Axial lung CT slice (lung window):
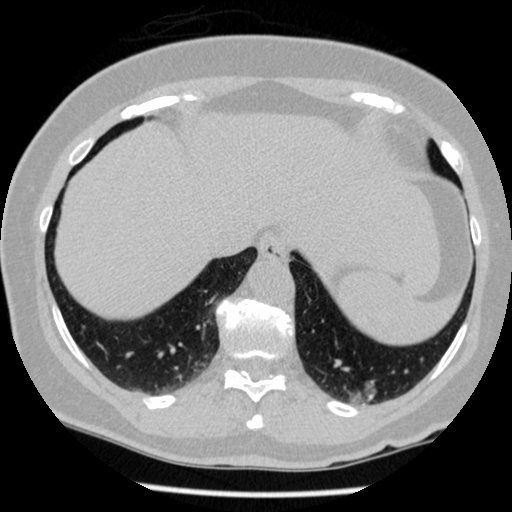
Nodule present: yes
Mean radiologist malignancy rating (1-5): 2.75